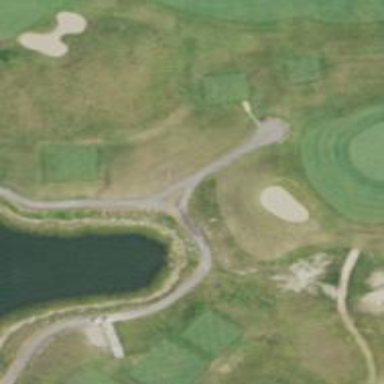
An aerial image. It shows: Service road designated as golf cart path.